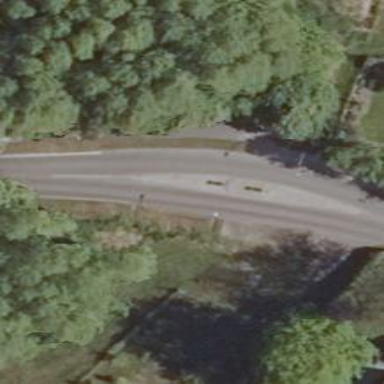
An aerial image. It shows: Unmarked crossing with pedestrian island.